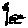
Label: bird